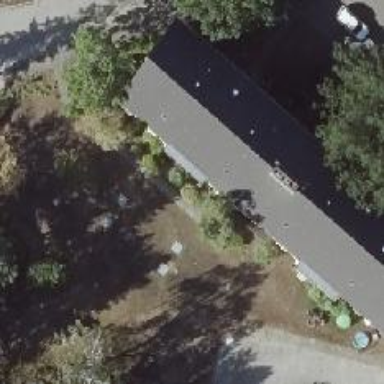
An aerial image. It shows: Residential building with gabled roof.